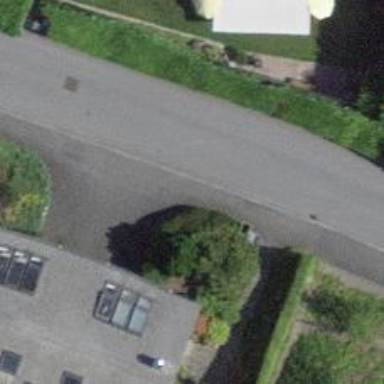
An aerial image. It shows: Sidewalk.